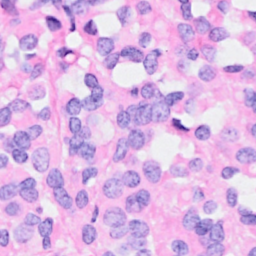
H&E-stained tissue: Breast